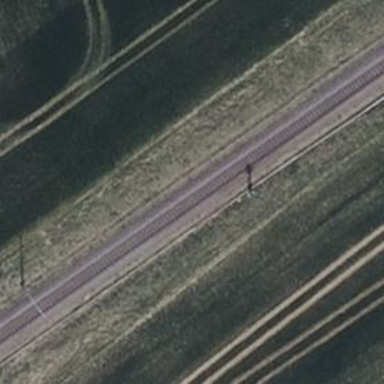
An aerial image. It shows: Signal light at railway crossing.